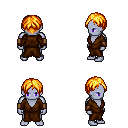
a pixel art fantasy rpg character, male body template, dark elf, purple skin, brown robe, red pants, light blonde parted hairstyle, leather bracers, four views (front, back, left, right), 2x2 character sprite sheet, small pixel art, hard edges, no anti-aliasing